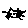
Label: cat